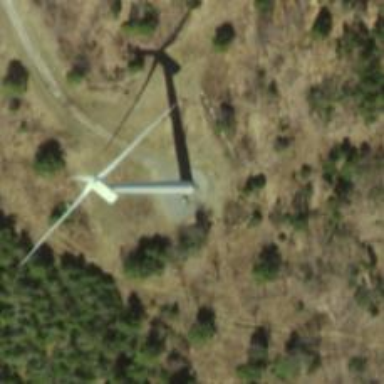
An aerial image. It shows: Wind generator with horizontal axis. The generator is wind turbine.